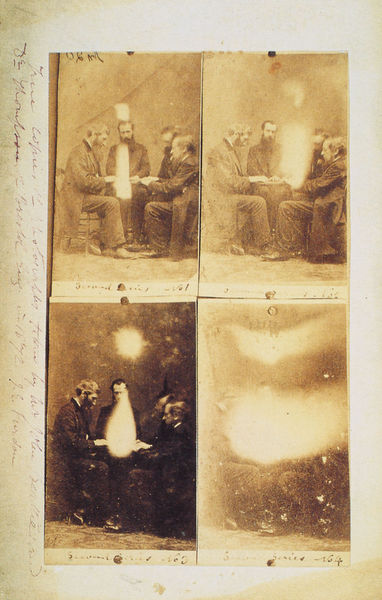
Titel: Transzentral-Fotografie
Künstler: John Beattie
Institution: Fonds Camille Flammarion, Observatoire de Juvisy s. Orge
Schlagwörter: gruppe, mann, menschen, ocker, sitzen, braun, licht, männer, stuhl, tisch, alt, anzug, bart, portrait, sitzend, schrift, fotos, vergilbt, sepia, gehrock, foto, fotografie, photographie, vier, belichtung, schwarz weiss, beschriftung, photo, serie, reflex, fotographie, handschrift, beschriftet, verblichen, überbelichtet, album, überlichtet, fotoalbum, seance, 19. jahrhundert, +menschen, schriftnotizen, reisszwecke, fehlbelichtung, stuhl tisch sitzen